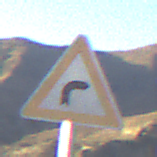
Verkehrszeichen: KurveRechts
Umgebung: Outdoor, Nature
Tageszeit: SunriseSunset
Wetter: Clear
Licht: Natural
Jahreszeit: NotSpecified
Kontrast: HighContrast